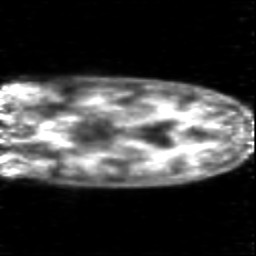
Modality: PET
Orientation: coronal
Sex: female
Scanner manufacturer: siemens